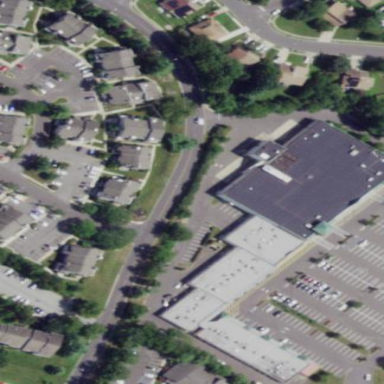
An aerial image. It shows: Building used as fitness center.